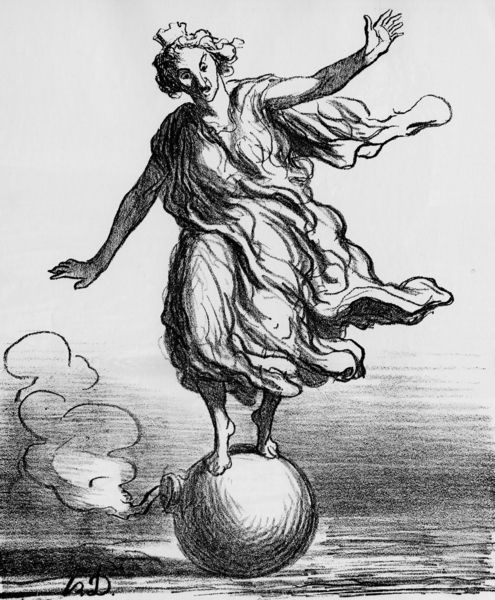
Titel: Equilibre européen, Das europäische Gleichgewicht
Künstler: Honoré Daumier
Institution: Sammlung nicht angegeben
Schlagwörter: dunkel, fuß, hand, himmel, kopf, schatten, umhang, weiß, wolken, landschaft, stadt, bewegung, brust, finger, frau, frisur, grau, haar, hell, hintergrund, kleid, licht, mund, nase, schwarz, skizze, stirn, zeichnung, blick, dame, tuch, wolke, ball, rock, tanz, arm, arme, augen, entsetzen, falten, faru, gesicht, halten, kleidung, hals, hände, signatur, erde, horizont, wind, gehen, qualm, rauch, boden, auge, gewand, haare, spitzen, tanzen, augenbrauen, kinn, krone, locken, prinzessin, schultern, rund, beine, bein, brüste, füße, laufen, leer, leere, grafik, graphik, linien, signiert, ausdruck, zehenspitzen, angst, dampf, flattern, luft, wehen, karikatur, duktus, muskeln, draperie, augenbraue, zehe, zehen, striche, barfuss, hacken, philosoph, unterschrift, explosion, linie, parallel, kohle, dali, steht, druck, druckgraphik, druckgrafik, initialen, monogramm, schraffur, radierung, gefahr, schwarzweiß, strich, hässlich, schraffiert, bleistift, kugel, gespreizt, allegorie, entwurf, personifikation, kohlezeichnung, daumier, honore daumier, öffnung, grimasse, ausgestreckt, schreien, rollen, königin, rauchwolke, dürer, globus, fersen, tempo, welt, schrei, geschwindigkeit, glück, ausbreiten, balance, weltkugel, handzeichnung, da vinci, gleichgewicht, bombe, geischt, erstaunen, ballon, wehend, gewandt, hero, entsetzt, balancieren, unsicher, fortuna, flatternd, luftballon, frau krone, kanonenkugel, schruft, honore, bal, zündschnur, balanceakt, baarfuss, h.d., daumer, ausgleichen, balanzieren, fessek, granate, griechischer, handflächen, kleif, lunte, zündung, hd, balanciert, entweichen, kugle, balanzeirt, balanziert